Interaction volume radius: 10 \u00c5
Interaction volume height: 10 \u00c5
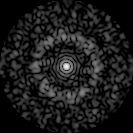
Disorder parameter: 0.8409